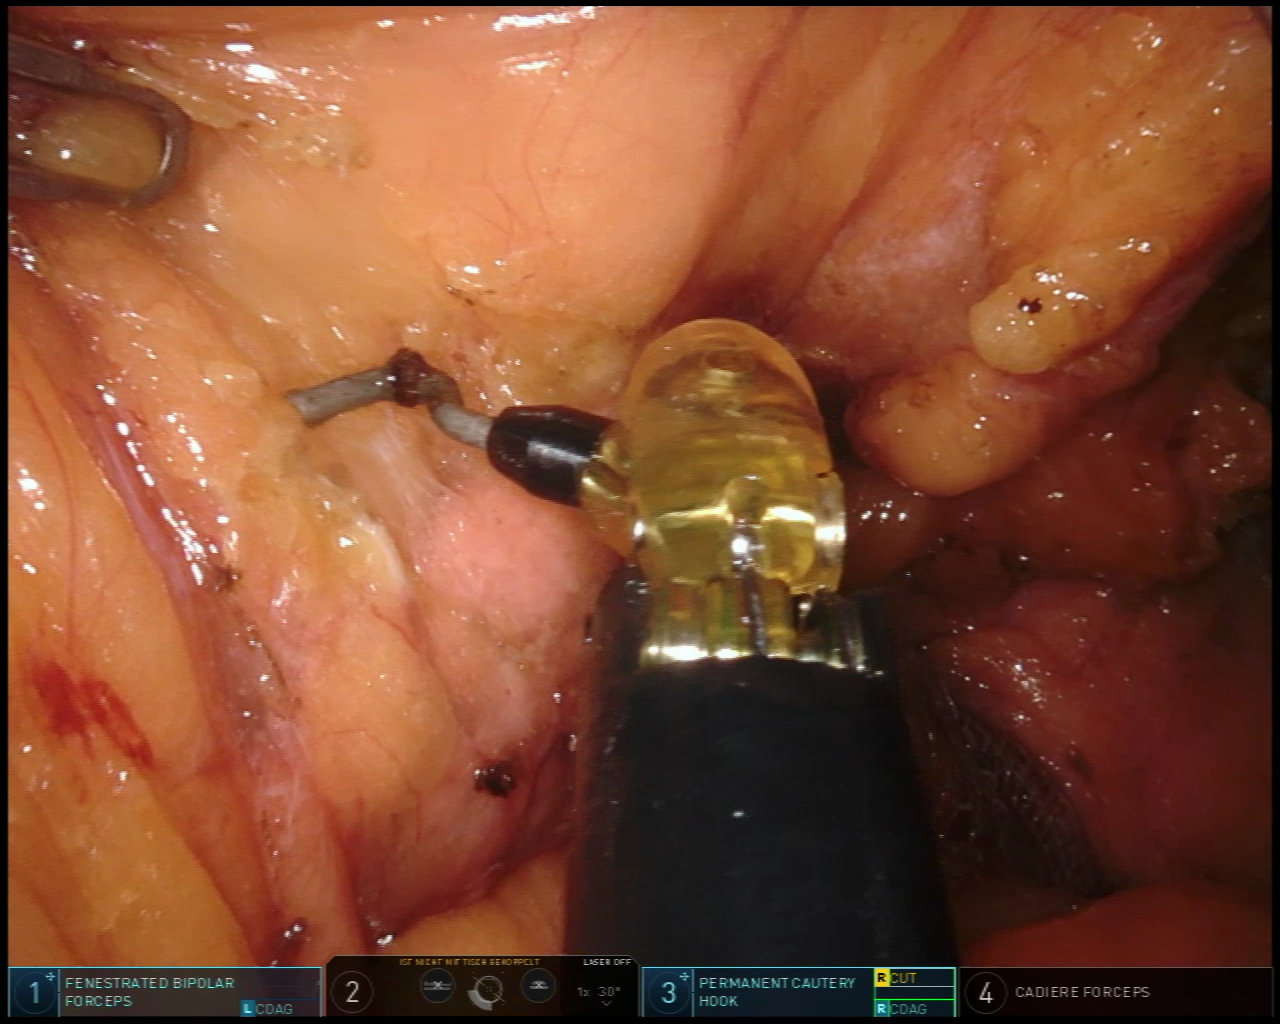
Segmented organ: pancreas
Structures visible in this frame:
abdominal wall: no
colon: no
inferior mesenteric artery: no
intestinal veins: no
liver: no
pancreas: yes
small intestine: no
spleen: no
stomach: no
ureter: no
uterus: no
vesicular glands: no